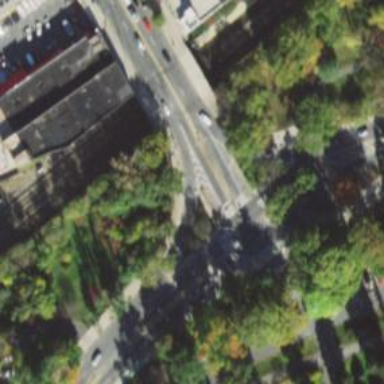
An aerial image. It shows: Zebra crossing on footway.